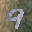
Label: 9